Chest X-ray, AP view. Patient: 35 years old, sex F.
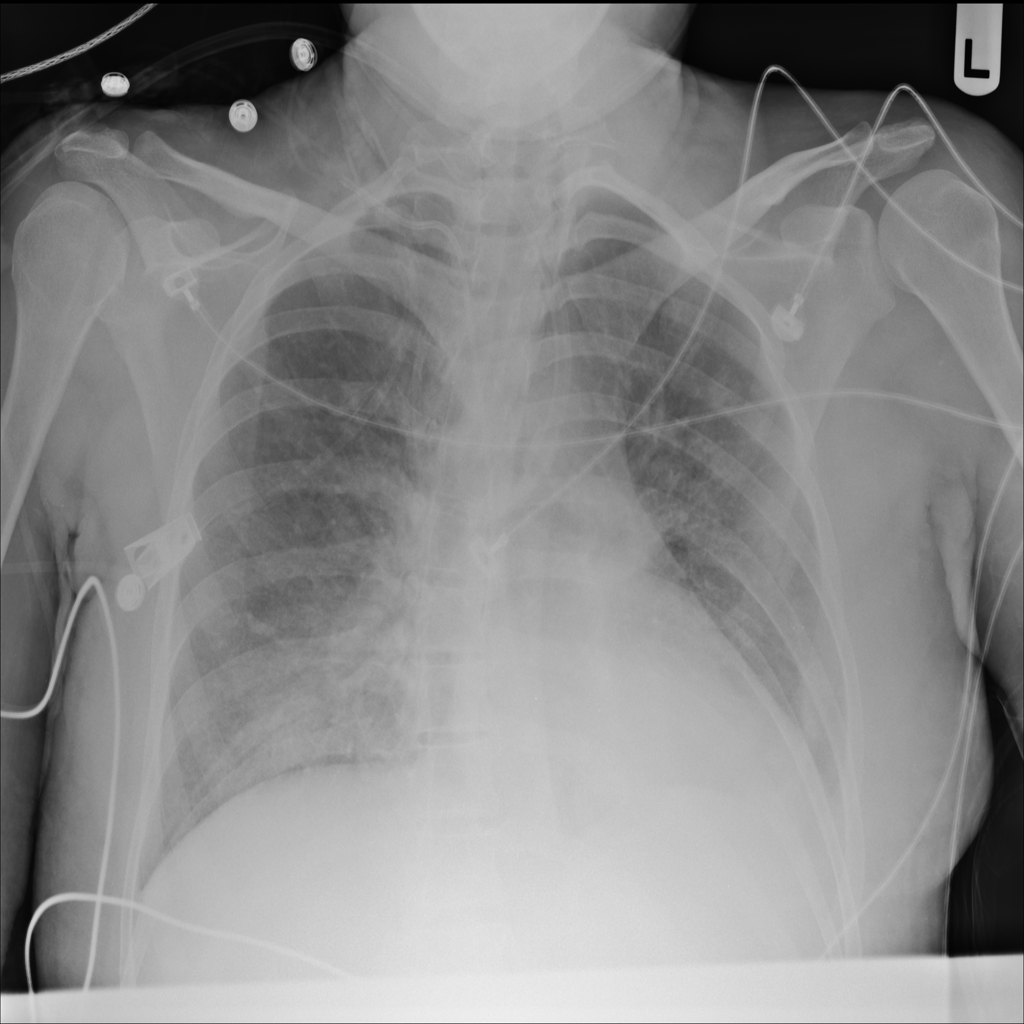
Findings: Infiltration